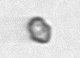
Label: Heterocapsa_rotundata